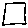
Label: square